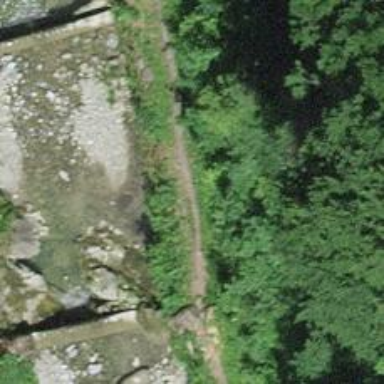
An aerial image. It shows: Unpaved footway.